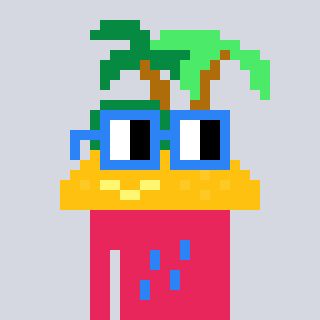
a pixel art character with square blue glasses, a island-shaped head and a redpinkish-colored body on a cool background